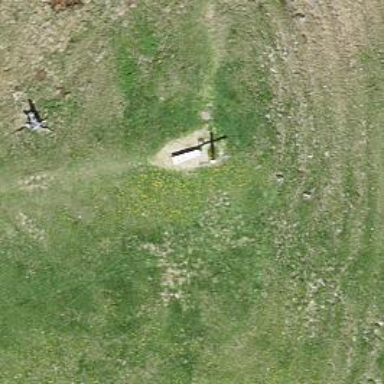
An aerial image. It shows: Wayside cross with historic significance.